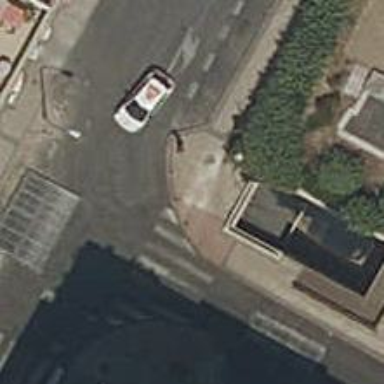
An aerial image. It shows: Kerb serving as barrier.